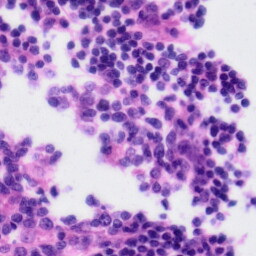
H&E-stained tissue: Tonsil